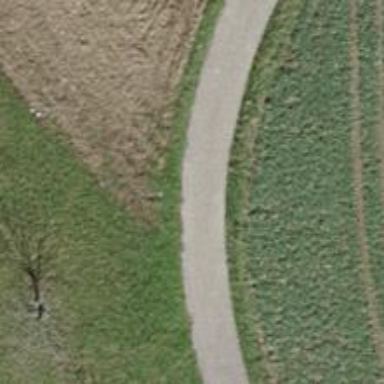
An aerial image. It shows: Gravel track with grade 2 tracktype.